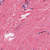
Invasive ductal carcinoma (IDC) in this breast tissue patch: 0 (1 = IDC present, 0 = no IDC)